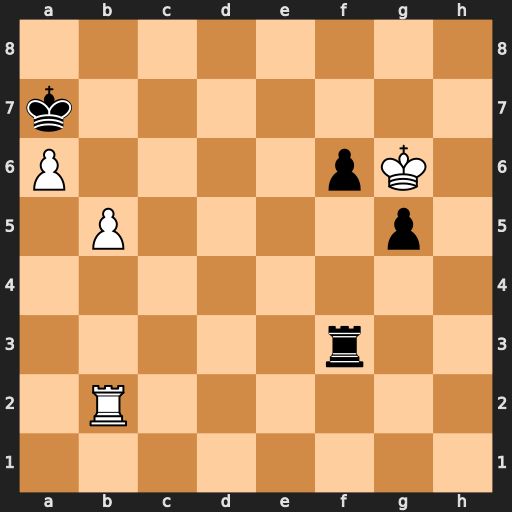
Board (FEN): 8/k7/P4pK1/1P4p1/8/5r2/1R6/8
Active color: w
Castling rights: -
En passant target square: -
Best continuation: b6+ Kxa6 b7